Question: I was working on the Normalized Cross Correlation for Template Matching in Spatial domain.
While the method is slow, it works good enough for my purpose. But I saw a weird thing in there. Let me explain the situation below:
91 91 91 91 9 9
91 91 91 91 9 9
8 6 7 8
pattern image source image.
Now, when NCC goes through this: It finds the mean of the template image as 91 and underlying source image also as 91 and then it subtracts the intensity value from the pixel which essentially takes all terms in the formula to zero resulting in an undefined correlation value and no matches are found even when there is a perfect match.!
How to get around this situation?
I am using the following formula: from the excellent <URL> by J. P. Lewis

Also, when I modified the formula to subtract (mean/2) from every pixel intensity, it seemed to work fine but I am concerned as to how much vulnerable to Illumination this new correlation coefficient is.
Conditions even worsened when I took a 1 X 1 pattern image and had multiple occurrences in source image. Using the above modified version I was unable to find appropriate matches. I would love to look into various work arounds many of you might have been using. Thanks.!
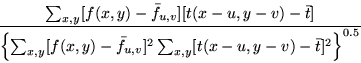
Answer: The idea of the normalized cross correlation is that the similarity doesn't change if you add an arbitrary number to every pixel or multiply every pixel by an arbitrary (non-negative) number. Now take any 2x2 pixel area in the search image, e.g.
'''
91 9
6 7
'''
Multiply this by 0 and add 91 - and you have a perfect match. So in a nutshell: You can't match a "flat" template using normalized cross-correlation. Or a "flat" area in the search image, either.
Note that this isn't a "bug" in the normalized cross correlation. The effect you're seeing makes perfect sense. Imagine someone hands you a completely black photograph and asks you what you see. Your answer wouldn't be "I have perfect match for the batmobile, because it's completely black", your answer would be "I can't tell, there's too little contrast in the image". Which is precisely what the NCC is trying to tell you with the division by zero.
> Also, when I modified the formula to subtract (mean/2) from every pixel intensity
You mean, you replaced the mean's in the numerator and denominator by mean/2? That doesn't sound like a good idea. If the template or search image area contains only zeros, you will still get a division by zero. More importantly: you're calculating a quantity that has no real meaning (at least none that I can think of). For example, the average brightness of the search area region will influence on the matching result.
> I would love to look into various work arounds [...]
The obvious ad-hoc workaround would be to add a small quantity to the denominator, so a "flat" area in the search image won't lead to devision by zero. Then you get (more or less) a similarity measure that doesn't change if you add an arbitrary number to every pixel or multiply every pixel by an arbitrary (non-negative) number .
But that would give you a 0 match for any flat search area region or flat template. Which (as explained above) makes perfect sense. If you want different behavior in this case, you don't want a normalized cross correlation.
An alternative similarity measure might be squared euclidean distance. You can optionally subtract the mean of the template and search area before calculating the difference. Then you get a similarity measure that doesn't change if you add an arbitrary number to every pixel. But it will change if you multiply every pixel by some value.